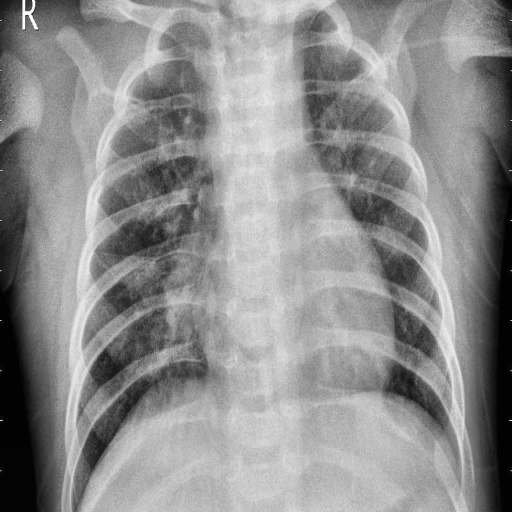
Finding: PNEUMONIA